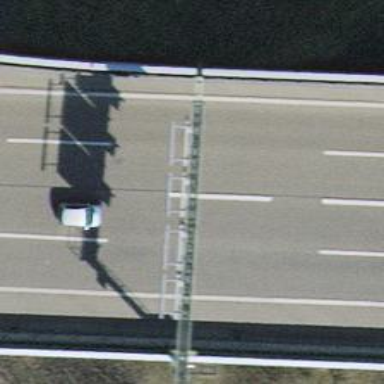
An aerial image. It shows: Motorway bridge with asphalt surface.